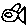
Label: fish